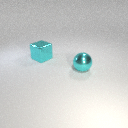
large cyan metal sphere to the right of large cyan metal cube